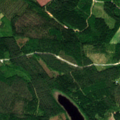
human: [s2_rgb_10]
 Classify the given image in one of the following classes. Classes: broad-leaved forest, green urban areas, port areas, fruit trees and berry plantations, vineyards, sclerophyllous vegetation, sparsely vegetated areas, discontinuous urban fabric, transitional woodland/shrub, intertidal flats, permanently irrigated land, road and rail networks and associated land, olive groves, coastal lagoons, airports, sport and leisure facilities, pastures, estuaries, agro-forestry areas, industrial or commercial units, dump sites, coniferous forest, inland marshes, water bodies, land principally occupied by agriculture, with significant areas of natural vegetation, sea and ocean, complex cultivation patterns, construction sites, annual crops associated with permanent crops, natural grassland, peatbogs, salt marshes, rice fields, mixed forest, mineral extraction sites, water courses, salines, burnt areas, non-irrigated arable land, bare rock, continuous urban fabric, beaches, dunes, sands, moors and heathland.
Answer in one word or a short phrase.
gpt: non-irrigated arable land, coniferous forest, mixed forest